Field crop: maize
Growth stage: 2
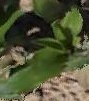
Species: maize